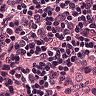
Metastatic tissue present: no